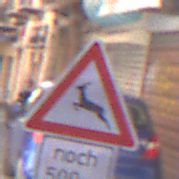
Verkehrszeichen: WildwechselRechts
Zusatzzeichen unten: LaengeEinerStrecke3
Umgebung: Outdoor, Urban
Tageszeit: MorningAfternoon
Wetter: Clear
Licht: Natural
Jahreszeit: NotSpecified
Kontrast: MediumContrast